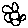
Label: flower